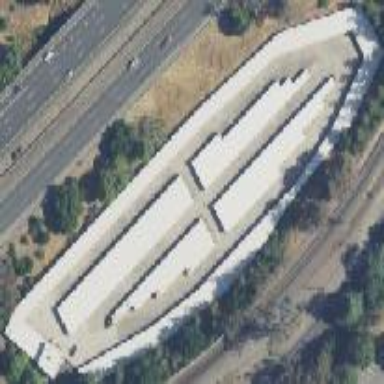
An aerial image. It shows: Commercial building that functions as storage rental shop.